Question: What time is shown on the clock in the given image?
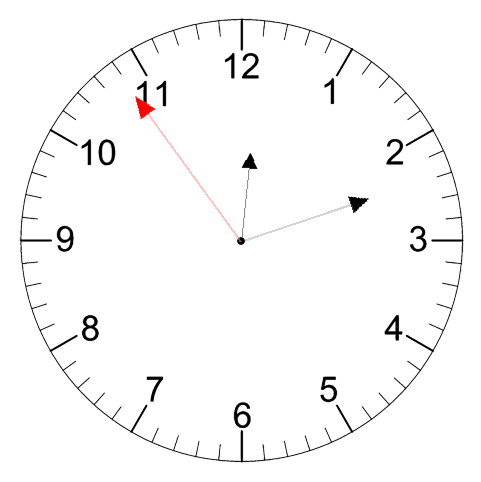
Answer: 12:11:54